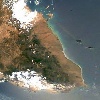
Label: land